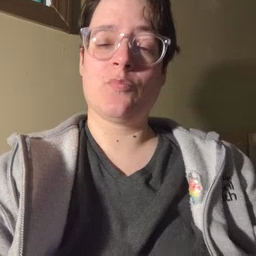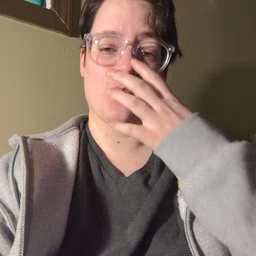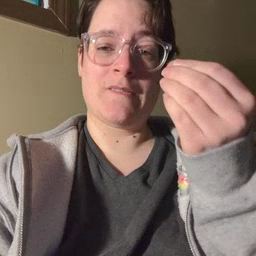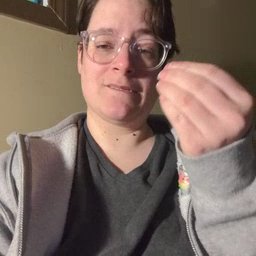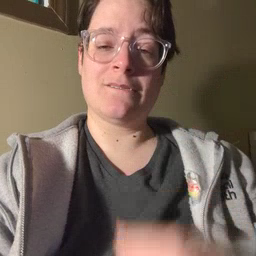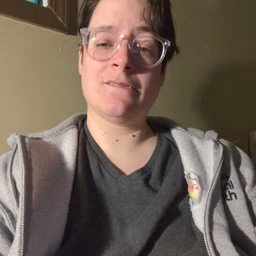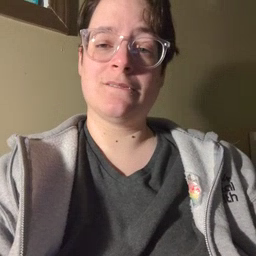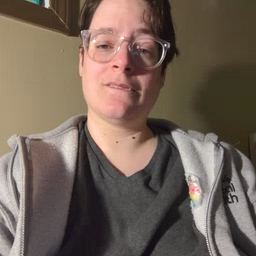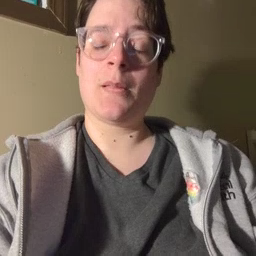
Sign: wolf